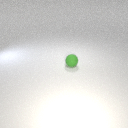
small green rubber sphere